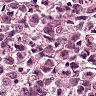
Metastatic tissue present: yes